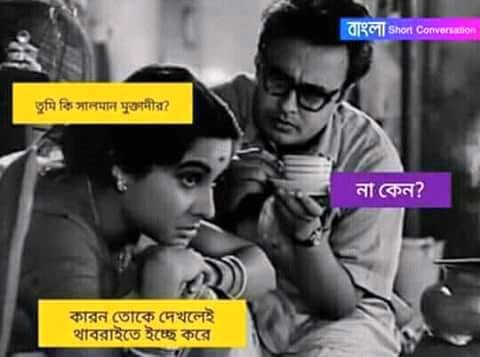
Text: তুমি কি সালমান মুক্তাদীর ?    না কেন ? কারন তোকে দেখলেই থাবরাইতে ইচ্ছে করে
Label: Hate
Hate category: Personal Offence
Targeted group: Individual